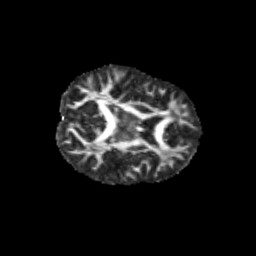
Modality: FA
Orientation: axial
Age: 11
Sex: female
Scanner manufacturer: siemens
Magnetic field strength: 3 T
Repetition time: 3.8 s
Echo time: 0.07 s